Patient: sex M, age 47
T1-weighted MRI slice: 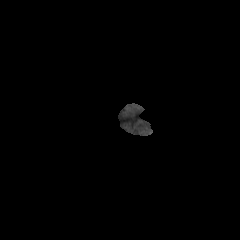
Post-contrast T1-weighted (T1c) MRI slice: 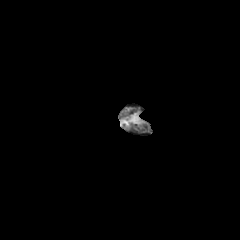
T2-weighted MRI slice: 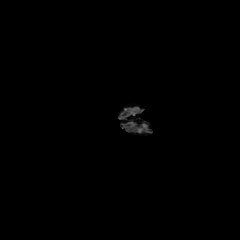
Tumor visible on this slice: no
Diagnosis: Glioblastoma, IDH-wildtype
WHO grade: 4